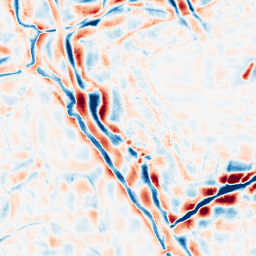
Category: wavelet
Decomposition family: wavelet_biorthogonal
Decomposition parameters: wavelet: bior5.5
level: 4
Upsampling method: sinc_blackman
Upsampling parameters: scale: 8
kernel_size: 16
Upsampling scale: 8